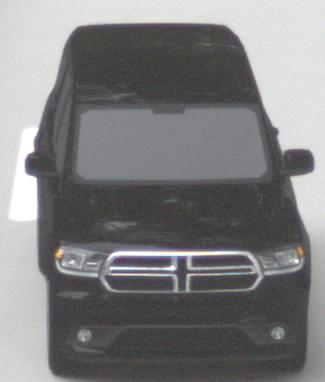
Make: Dodge
Model: Durango
Detailed model: Gen. 3
Model produced from: 2010
Doors: 5
Color: black
Road condition: dry road
Daytime: morning or afternoon
Contrast: low contrast